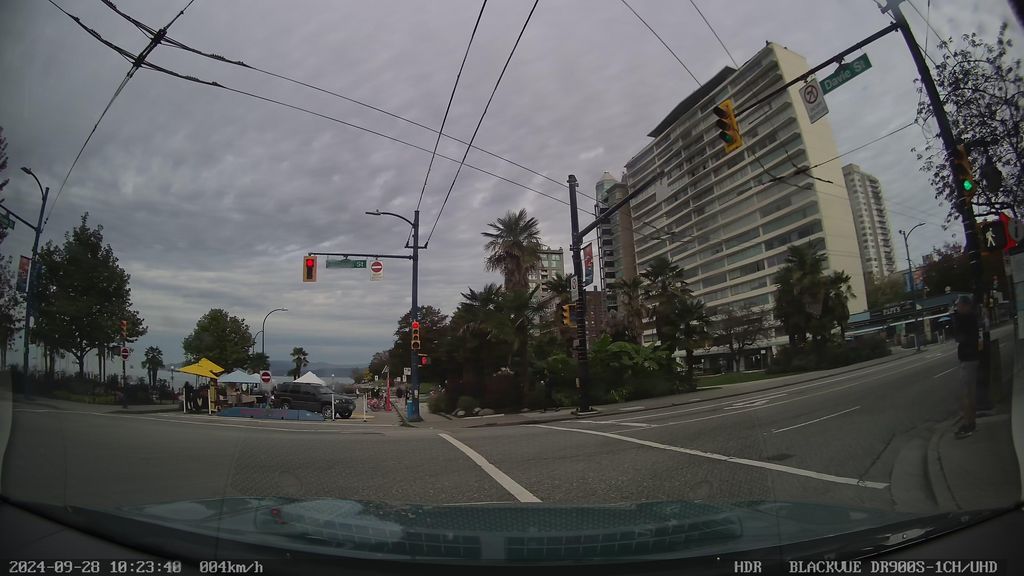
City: vancouver